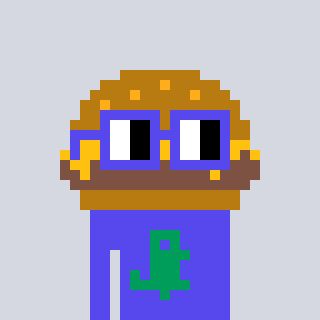
a pixel art character with square blue glasses, a burger-shaped head and a computerblue-colored body on a cool background